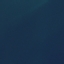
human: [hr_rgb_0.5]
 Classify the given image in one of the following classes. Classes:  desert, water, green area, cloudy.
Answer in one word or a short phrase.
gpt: water